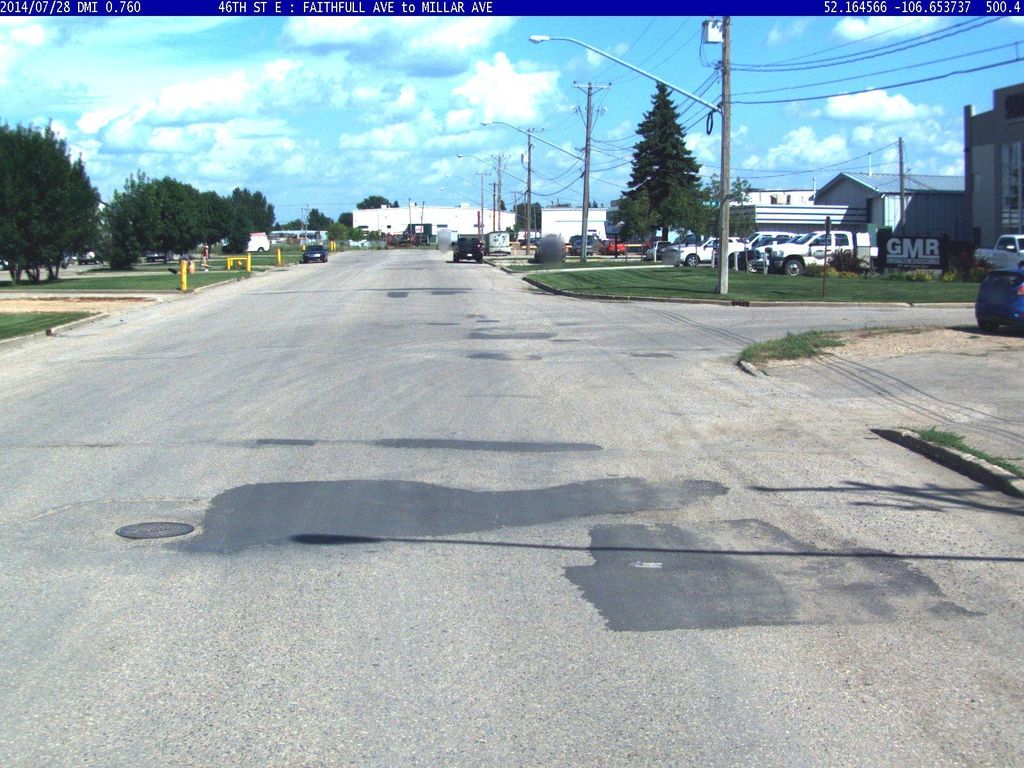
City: saskatoon